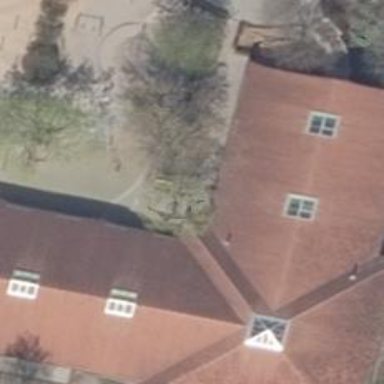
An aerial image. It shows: Kindergarten.